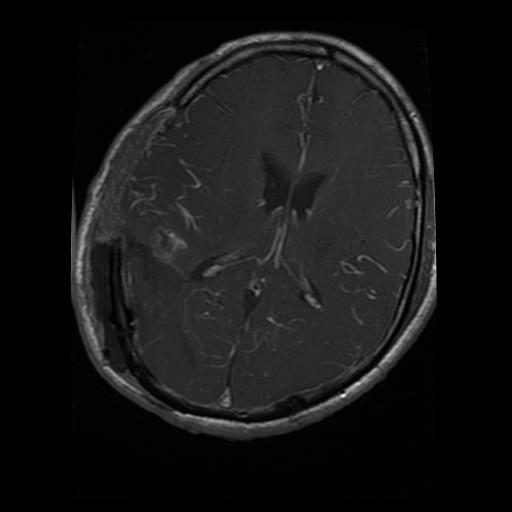
Label: glioma